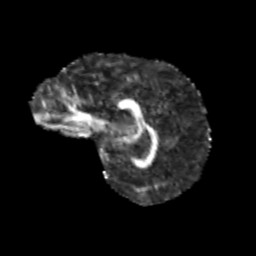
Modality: FA
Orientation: sagittal
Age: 9
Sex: female
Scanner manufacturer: siemens
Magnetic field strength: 3 T
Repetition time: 3.8 s
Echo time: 0.07 s